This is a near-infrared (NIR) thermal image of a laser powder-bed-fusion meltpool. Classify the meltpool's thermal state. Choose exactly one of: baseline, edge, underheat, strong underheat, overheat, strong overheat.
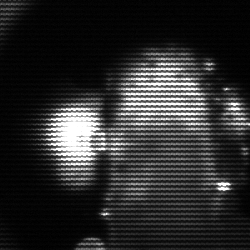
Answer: strong underheat